Question: [
Notice the diff in color scale label on two images. top image is the output from R 3.2.5, same code produces bottom image in R 2.15.2. I want to resolve the 'shift' of labels in the top plot to match the bottom one. Sample code given in this query was used to generate both plots.
I am trying to plot a map using image.plot but the min and max value of colorscale are not displayed exactly at the tips. I am facing this issue in R version 3.2.5 (2016-04-14); Platform: x86_64-w64-mingw32/x64 (64-bit) and library package 'fields' Spam version 1.4-0 (2016-08-29)
In contrast, the same commands could be correctly displayed the min and max values at the edges of color scale in R version 2.15.2 (2012-10-26), Platform: x86_64-w64-mingw32/x64 (64-bit) and 'fields' package 0.41-0 (2014-02-26). Here is sample code:
'''
library(fields)
temp <- matrix(data=rexp(200, rate=10), nrow=180, ncol=360)
min(temp)
max(temp)
color_plate <- c("#FF0000", "#FF4D00", "#FF7000", "#FF8A00", "#FFA800", "#FFBF00", "#FFF000", "#FFFF54", "#AAFFFF","#7FFFFF", "#55FFFF", "#2AFFFF", "#00CFFF", "#20BFFF", "#209FFF", "#2060FF")
zlim <- seq(0.08,0.40,by=0.04)
temp[temp<min(zlim)] <- min(zlim)
temp[temp>max(zlim)] <- max(zlim)
image.plot(temp,col=color_plate,
axis.args=list(cex.axis =1,at=zlim, labels=zlim,mgp=c(1, 0, 0),tck=0.1))
'''
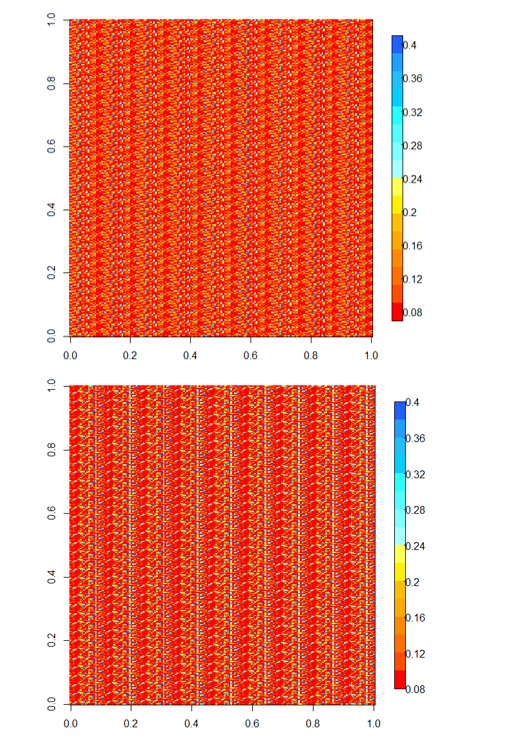
Answer: I got the answer from package creator of fields package. Pasting the sample code here for others..
'''
library(fields)
temp <- matrix( seq( 0,.5,,80), 8,10)
colTab <- c("#FF0000", "#FF4D00","#FF7000", "#FF8A00", "#FF7000")
N<- length( colTab)
breaks <- seq(0.08, 0.40, length.out= N+1 )
image.plot(temp, col=colTab, breaks=breaks,
axis.args=list(cex.axis =1, at=breaks, labels= breaks, mgp=c(1, 0, 0), tck=0.1)
)
'''